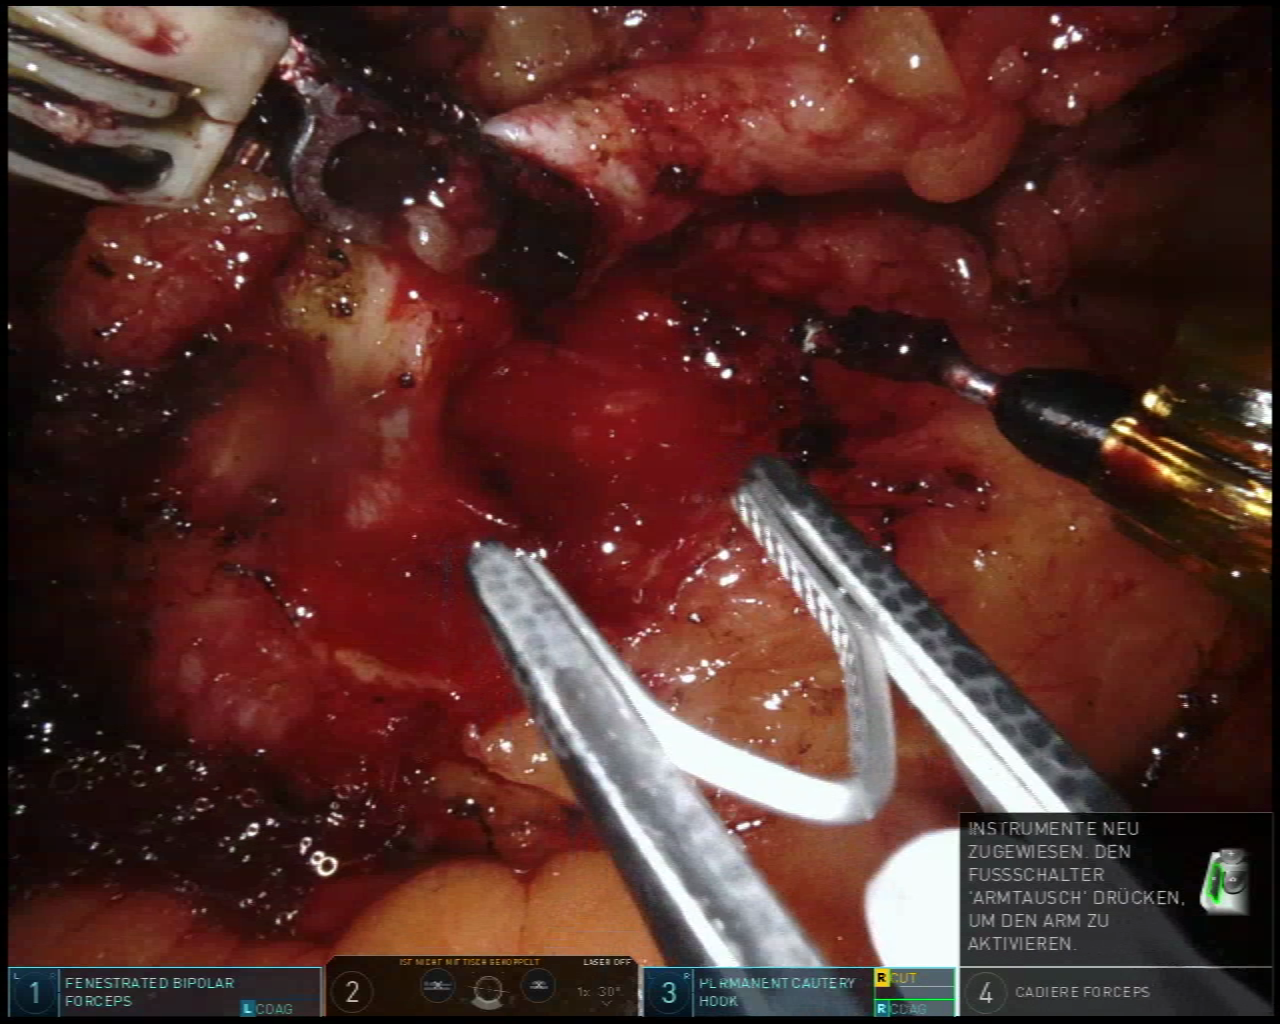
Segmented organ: inferior_mesenteric_artery
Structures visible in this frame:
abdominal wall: no
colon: no
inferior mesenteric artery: yes
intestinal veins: no
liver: no
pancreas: no
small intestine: no
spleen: no
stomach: no
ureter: no
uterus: no
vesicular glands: no